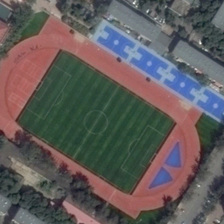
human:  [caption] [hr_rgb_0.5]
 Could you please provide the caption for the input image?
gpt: the grey roof houses many green trees .

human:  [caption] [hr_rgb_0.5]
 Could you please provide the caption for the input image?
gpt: the playground is built in the center of the site .

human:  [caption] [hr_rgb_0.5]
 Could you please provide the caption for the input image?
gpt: the playground is built in the center of the site .

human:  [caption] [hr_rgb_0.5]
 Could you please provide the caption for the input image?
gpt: the grey roof houses many green trees .

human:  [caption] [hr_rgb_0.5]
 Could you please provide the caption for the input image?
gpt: the grey roof houses many green trees .